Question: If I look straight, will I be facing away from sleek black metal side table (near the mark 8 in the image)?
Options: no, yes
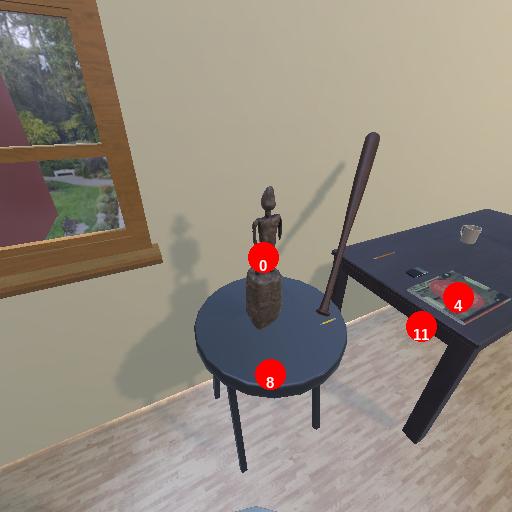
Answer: no